Question: When you make a window in glut using glutCreateWindow it puts a top to the window? What if I want to do some OpenGL rendering without a window top?
This probably doesn't make much sense without a picture:

Essentially I want to remove this from the window.
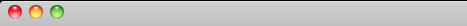
Answer: The proper terminology for what you want is "undecorated window" or "borderless window". Unfortunately, I can't find any GLUT calls which let you control window decorations.
The closest I able to find was 'glutFullScreen' which, on X11 platforms, is often implemented by maximizing an undecorated window... but it'll re-decorate it if you un-maximize it.
<URL> seems to confirm my conclusions.